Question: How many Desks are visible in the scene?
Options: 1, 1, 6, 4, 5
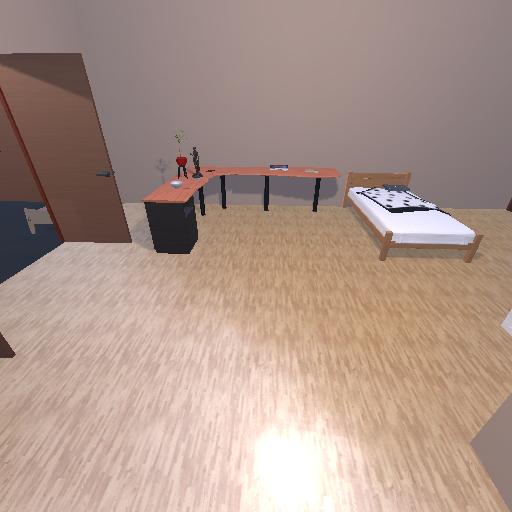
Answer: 1